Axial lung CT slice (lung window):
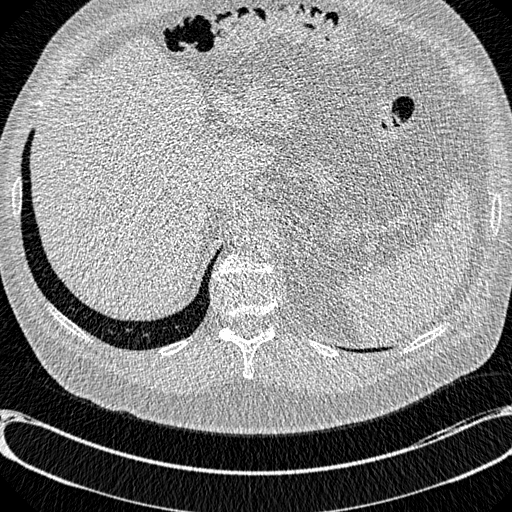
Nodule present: no